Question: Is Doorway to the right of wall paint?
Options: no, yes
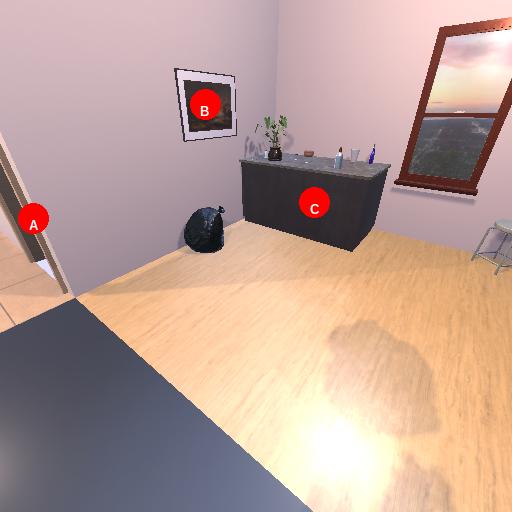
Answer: no